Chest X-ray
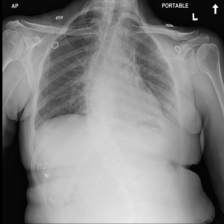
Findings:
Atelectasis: negative
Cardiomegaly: negative
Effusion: negative
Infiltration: negative
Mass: negative
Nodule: negative
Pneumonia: negative
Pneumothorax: negative
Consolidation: negative
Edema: negative
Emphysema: negative
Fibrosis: negative
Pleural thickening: negative
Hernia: negative